Question: How to set only bottom border textfield ? what kind of coding i have used...
I want this type of output screen

This is my coding
'''
border = [CALayer layer];
CGFloat borderWidth = 2;
border.borderColor = [UIColor whiteColor].CGColor;
border.frame = CGRectMake(0, firstname.frame.size.height - borderWidth, firstname.frame.size.width, firstname.frame.size.height);
border.borderWidth = borderWidth;
[firstname.layer addSublayer:border];
firstname.layer.masksToBounds = YES;
'''
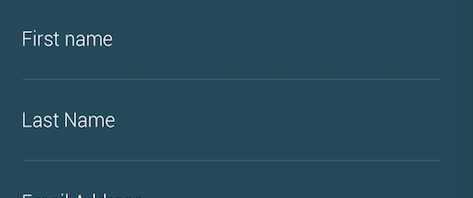
Answer: If you want to do this without using 'UITableView' ,
Try following code:
'''
CALayer *yourborder = [CALayer layer];
CGFloat borderWidth = 2;
yourborder.borderColor = [UIColor darkGrayColor].CGColor;
yourborder.frame = CGRectMake(0, firstname.frame.size.height - borderWidth, firstname.frame.size.width, firstname.frame.size.height);
yourborder.borderWidth = borderWidth;
[firstname.layer addSublayer:yourborder];
firstname.layer.masksToBounds = YES;
'''